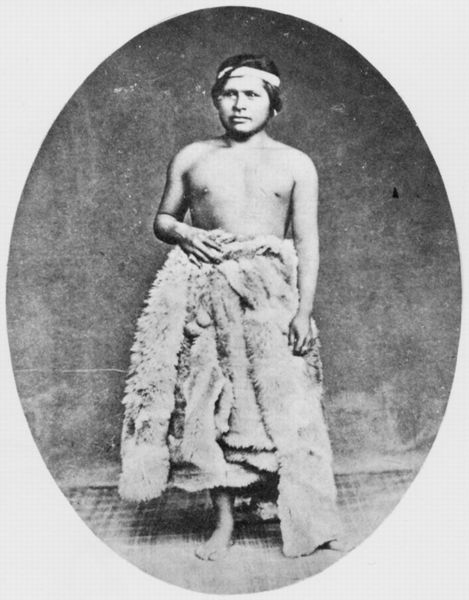
Titel: Cartes de visite mit Indio
Künstler: Argentinischer Photograph
Standort: New York
Institution: Sammlung Hack Hoffenberg
Schlagwörter: dunkel, fuß, hand, lendenschurz, mann, nackt, umhang, weiß, brust, grau, haar, mund, nacht, schwarz, blick, tuch, rock, jacke, wand, arm, arme, augen, gesicht, kleidung, mensch, pelz, stehen, stirnband, hände, portrait, boden, haare, mantel, stehend, decke, kind, lippen, oval, fell, kopfbedeckung, bein, füße, haltung, amerika, halbnackt, nackte, junge, oberkörper, foto, fotografie, barfuss, schwarz-weiß, fliesen, nerz, fliese, kacheln, ganzkörper, kurz, photo, dunkelhäutig, fall, fotographie, tänzer, raster, kolonie, photografie, mexiko, fliesenboden, indianer, verhüllen, exotismus, photogrphie, vermessen, ganzkörperportrait, eskimo, indigener, eingeborener, nckter oberkörper, 19. jahrhundert, sw, schwarz-weiß fotografie, fellbekleidung, felll, weilder, potogrfie